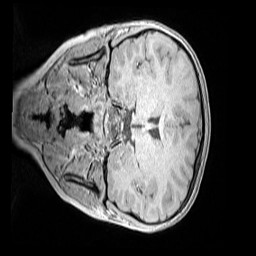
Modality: MP2RAGE
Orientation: coronal
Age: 11
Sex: female
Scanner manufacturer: siemens
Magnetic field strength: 3 T
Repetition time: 4 s
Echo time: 0.00299 s